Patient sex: F
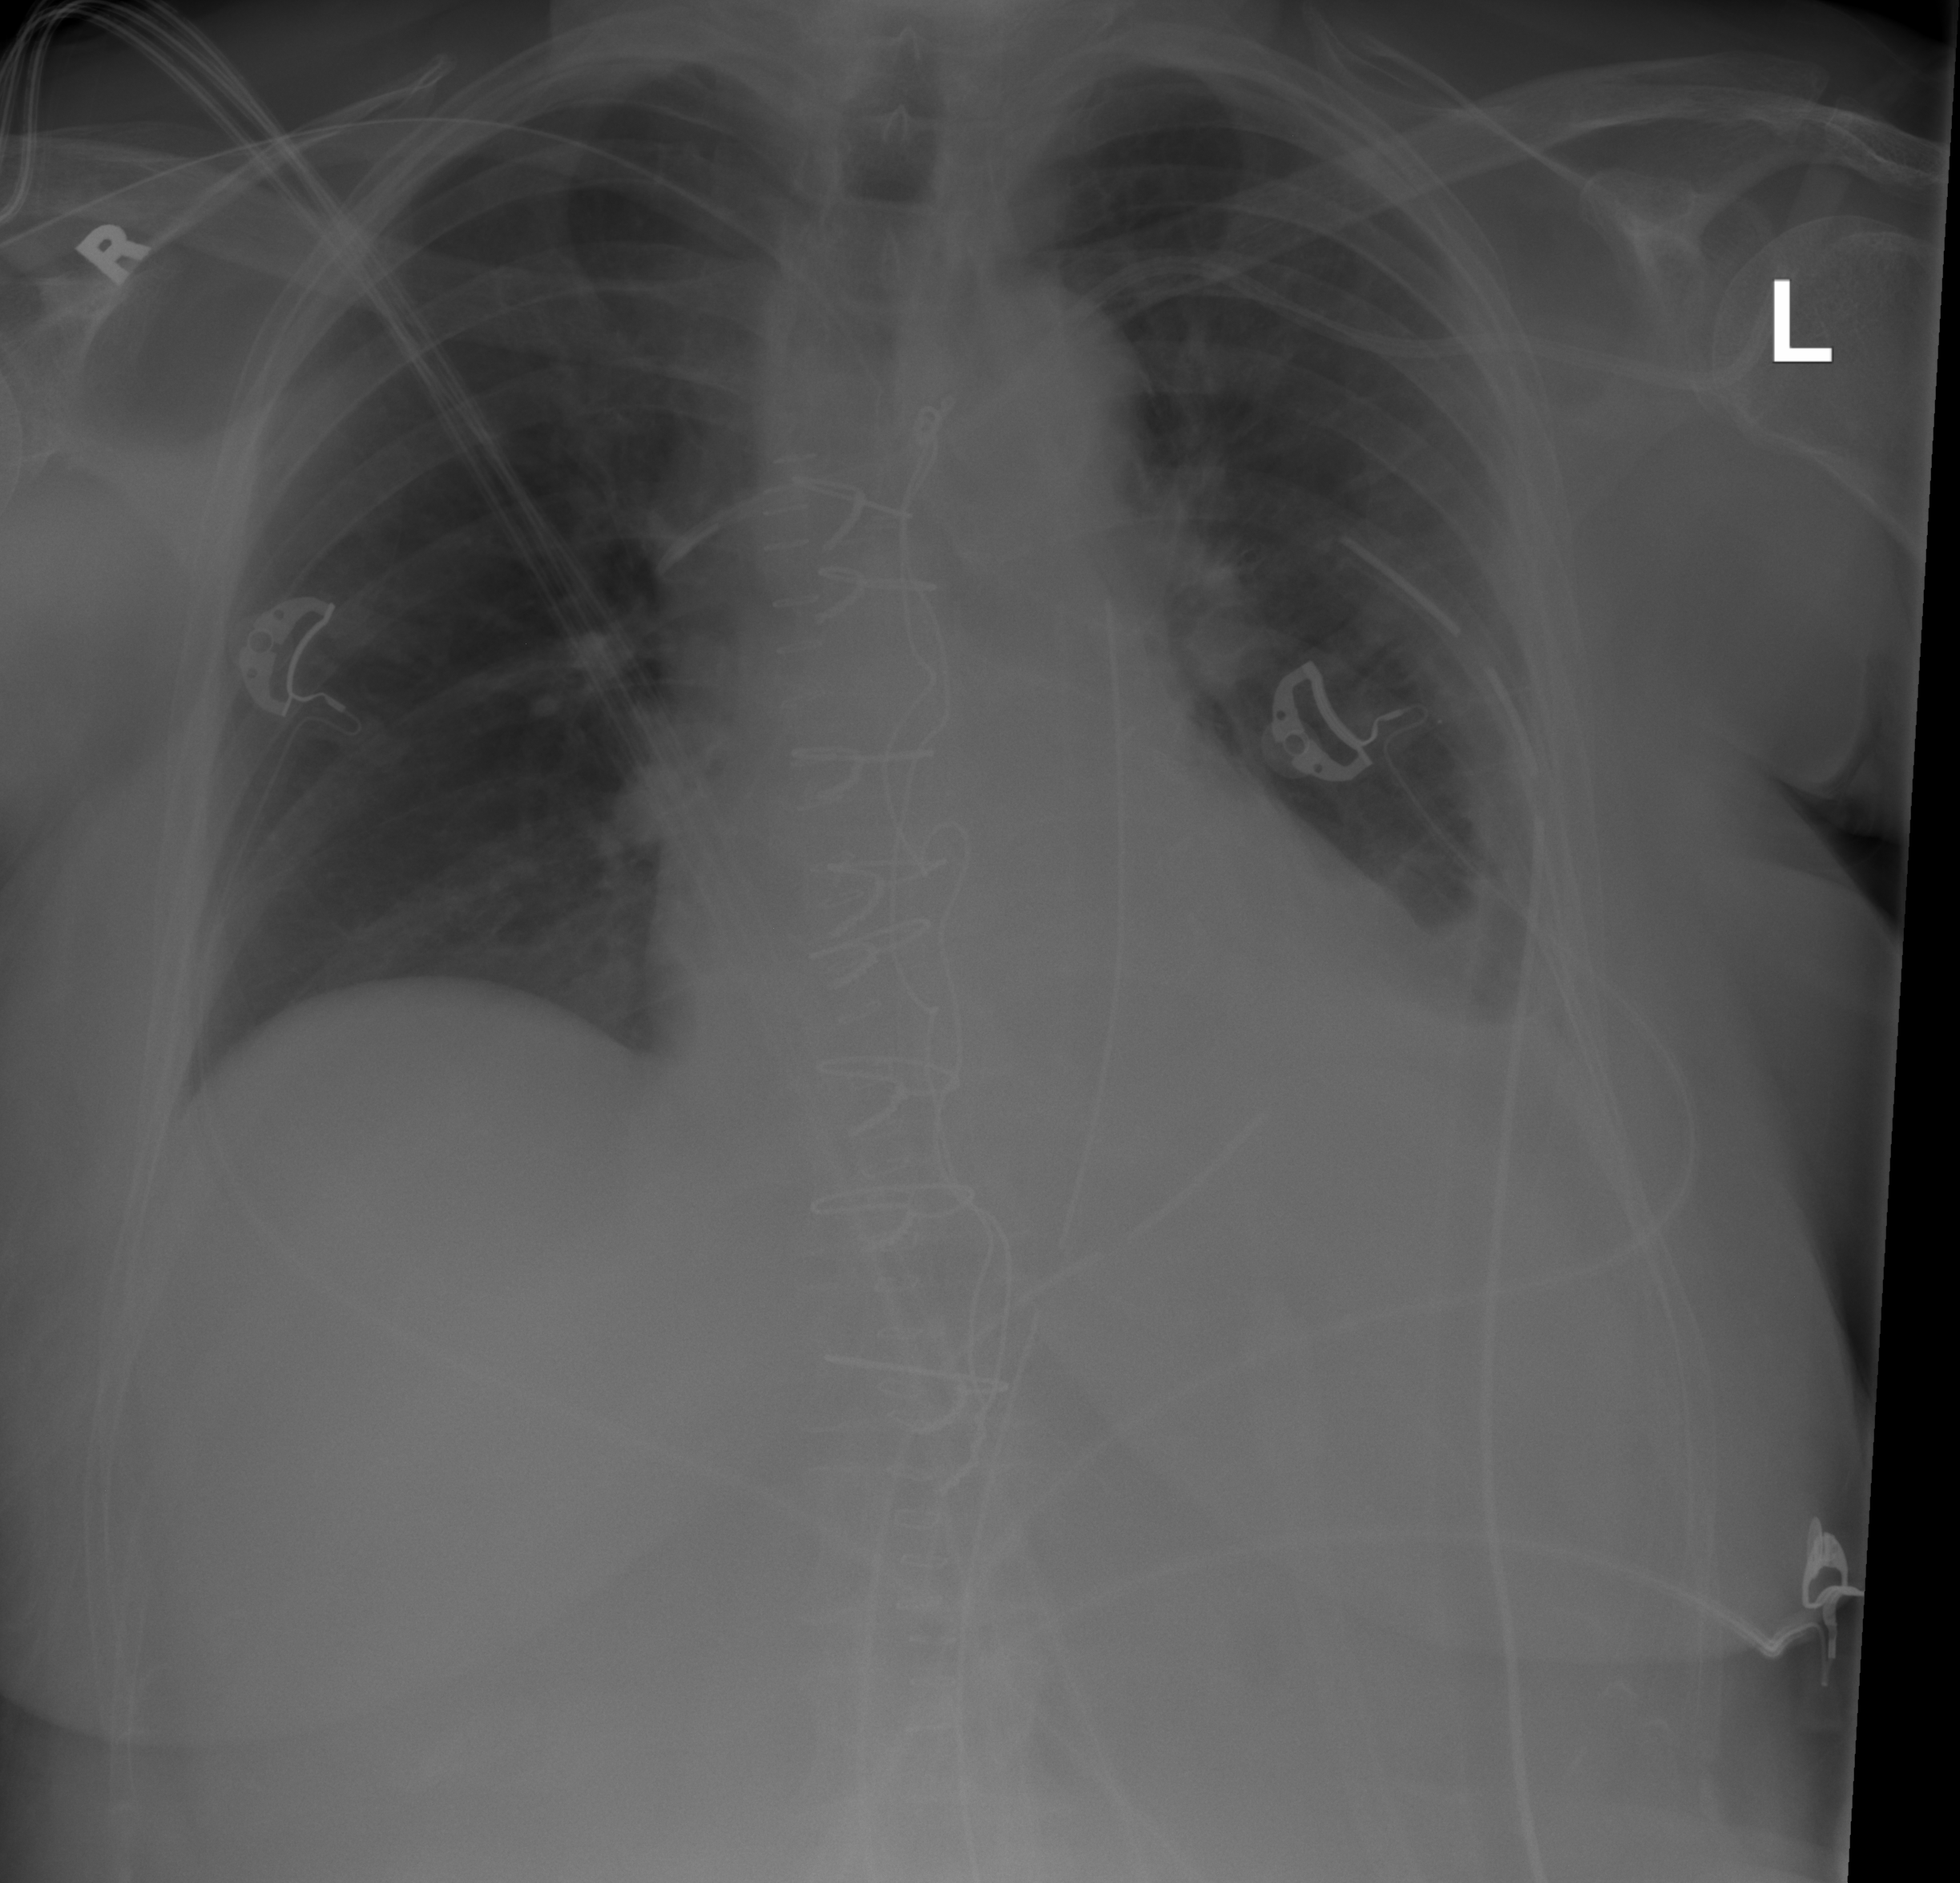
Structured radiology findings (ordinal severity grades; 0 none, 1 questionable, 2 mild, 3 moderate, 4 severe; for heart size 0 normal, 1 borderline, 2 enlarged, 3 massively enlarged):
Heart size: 0
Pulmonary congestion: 0
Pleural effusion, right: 0
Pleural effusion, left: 2
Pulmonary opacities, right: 0
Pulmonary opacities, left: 0
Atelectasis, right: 0
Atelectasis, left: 2